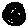
Label: zigzag